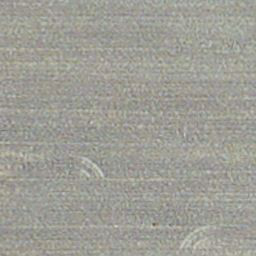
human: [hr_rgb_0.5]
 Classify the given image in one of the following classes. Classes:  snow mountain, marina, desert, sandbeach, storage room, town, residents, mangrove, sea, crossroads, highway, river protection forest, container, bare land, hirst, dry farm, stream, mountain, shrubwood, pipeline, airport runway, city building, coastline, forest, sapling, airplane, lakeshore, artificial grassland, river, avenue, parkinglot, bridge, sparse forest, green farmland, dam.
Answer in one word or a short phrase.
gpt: dry farm